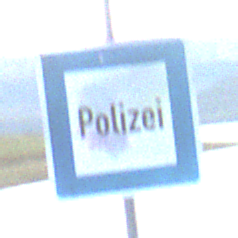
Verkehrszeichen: Polizei
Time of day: SunriseSunset
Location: Outdoor (RoadRail)
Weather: PartlyCloudy
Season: NotSpecified
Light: Natural